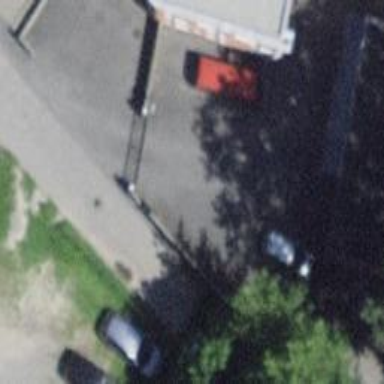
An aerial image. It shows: Gate.